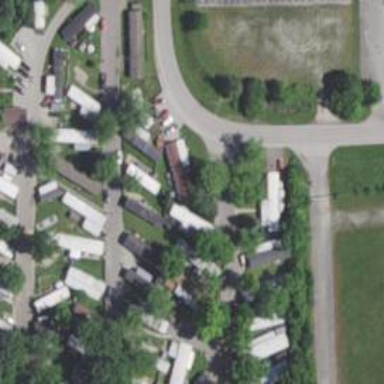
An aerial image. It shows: Residential area with trailer park.